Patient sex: M
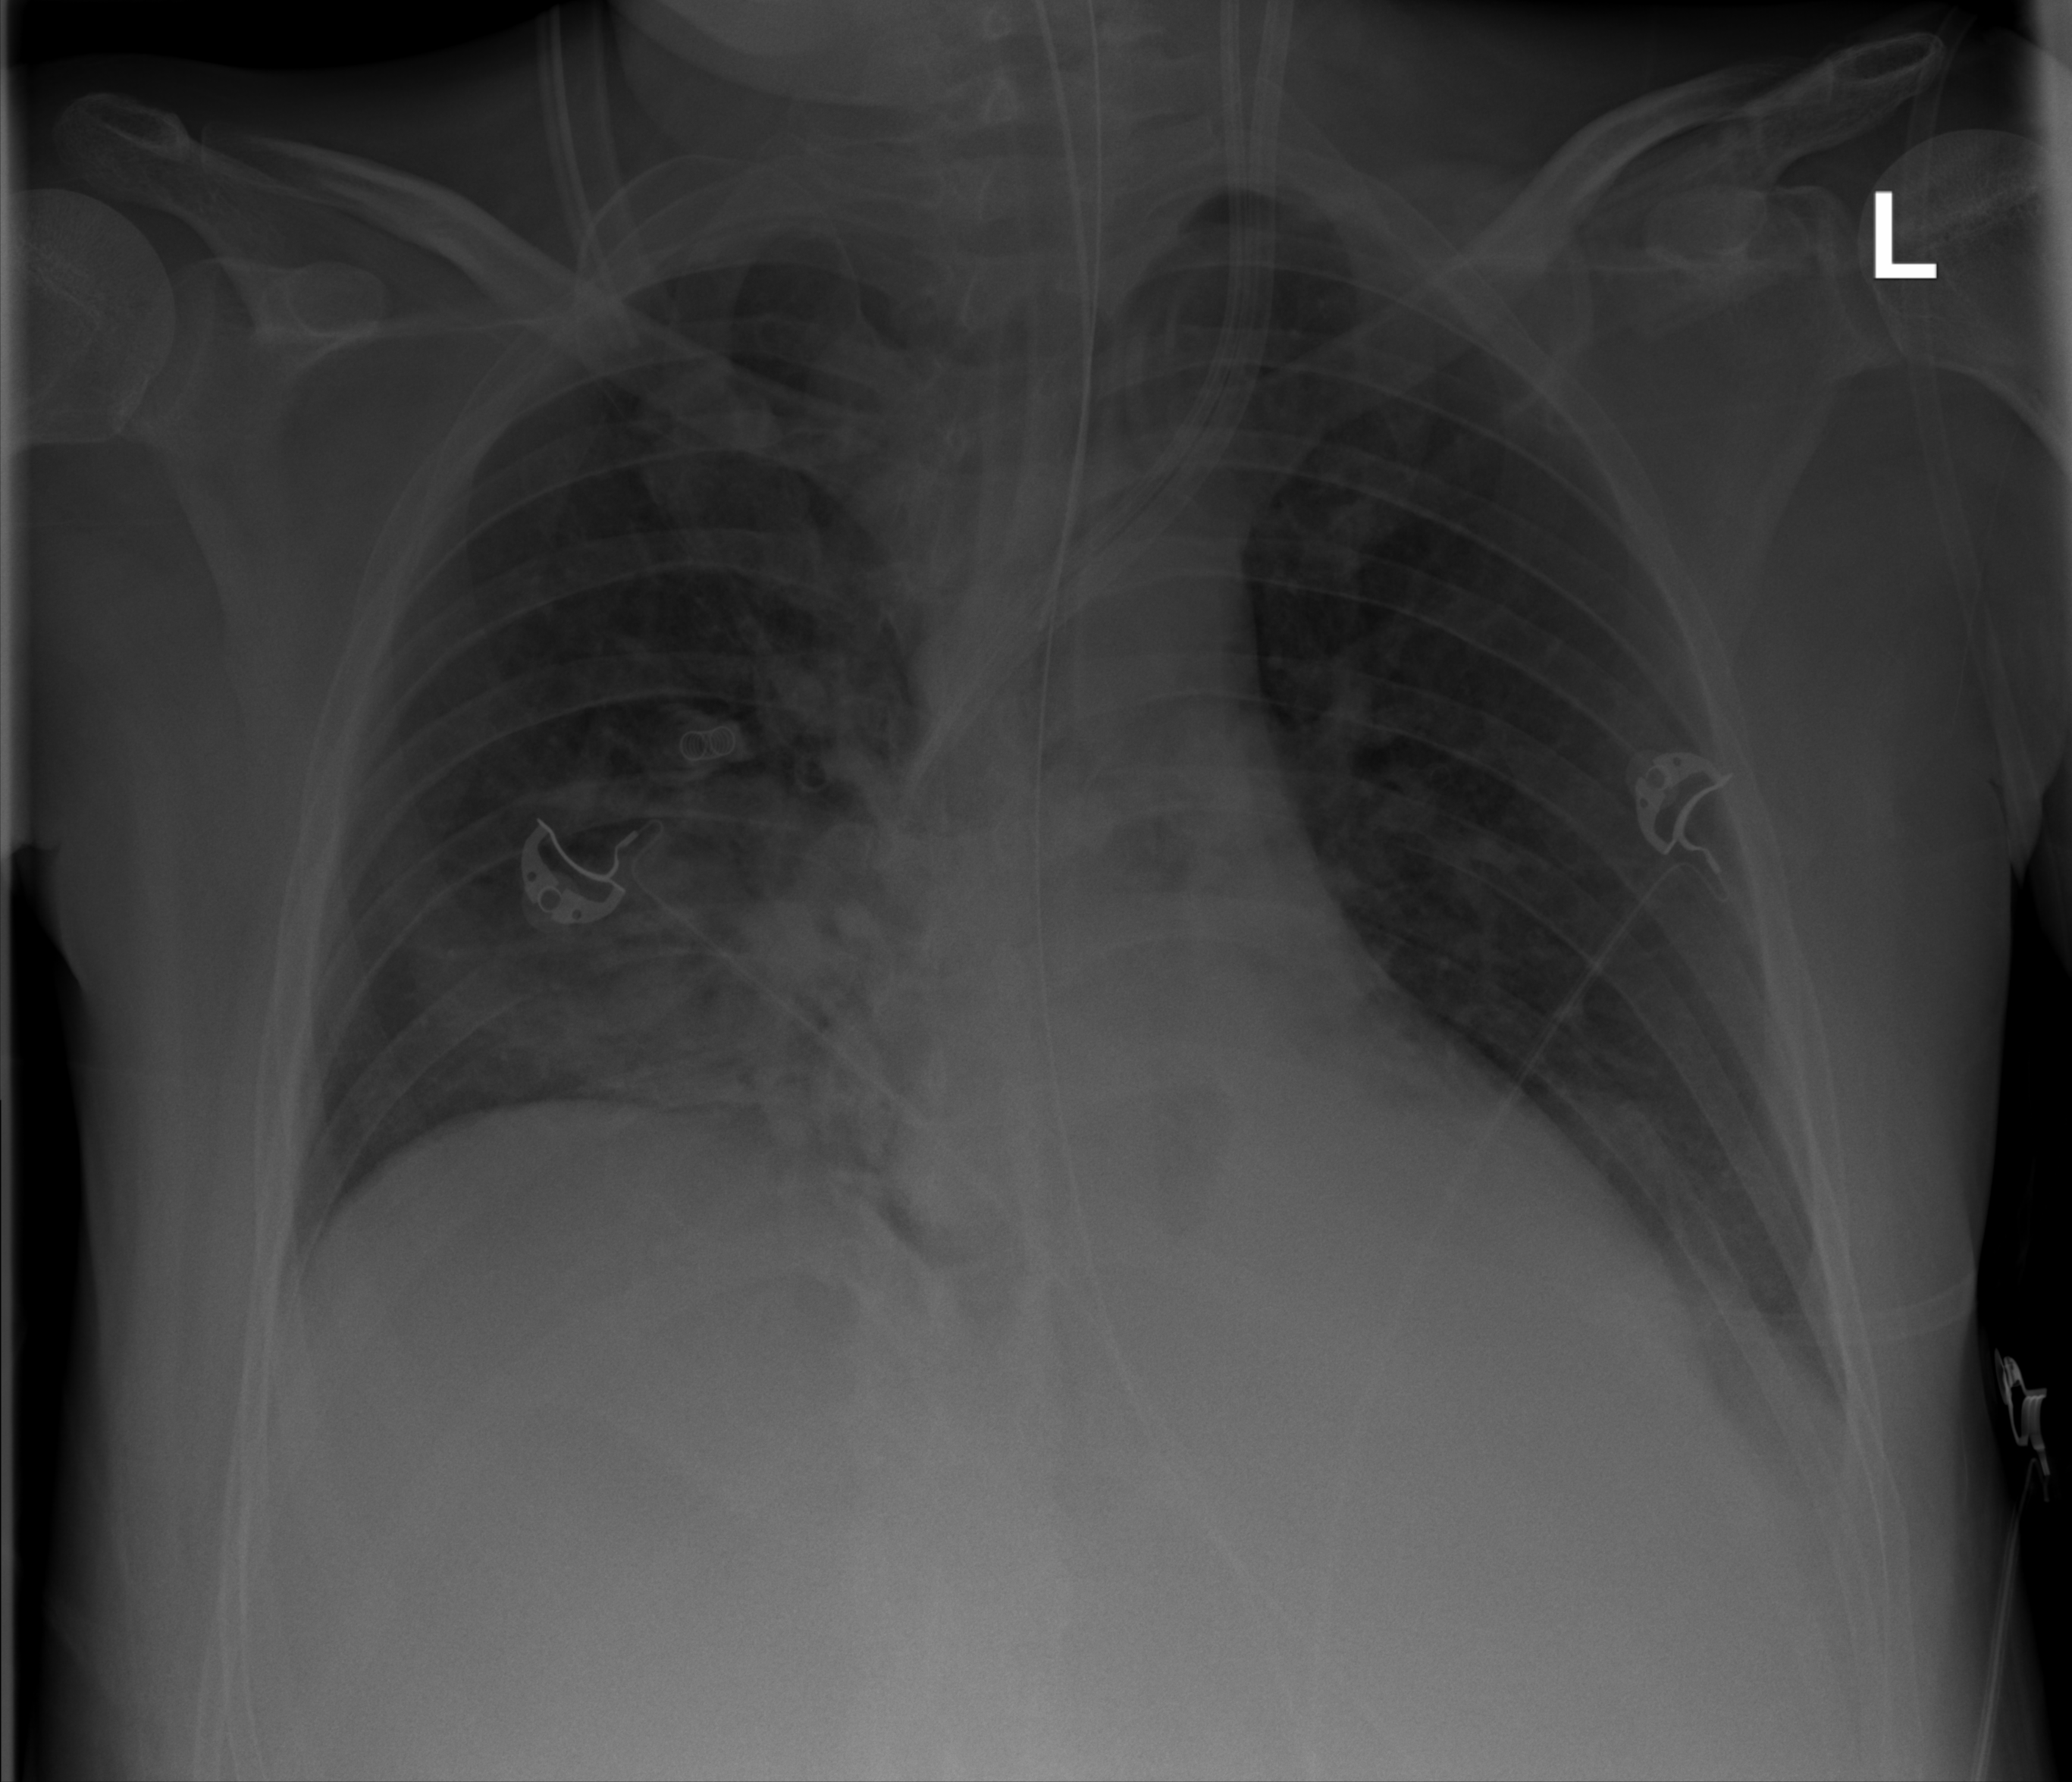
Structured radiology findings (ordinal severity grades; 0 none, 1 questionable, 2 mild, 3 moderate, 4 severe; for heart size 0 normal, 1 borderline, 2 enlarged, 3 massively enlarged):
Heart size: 0
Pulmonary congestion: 2
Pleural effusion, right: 0
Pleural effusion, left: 1
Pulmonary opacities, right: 3
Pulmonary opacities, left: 2
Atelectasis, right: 2
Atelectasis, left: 2